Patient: sex F, age 57
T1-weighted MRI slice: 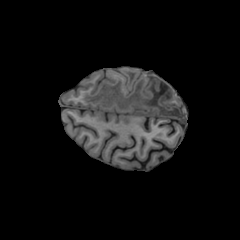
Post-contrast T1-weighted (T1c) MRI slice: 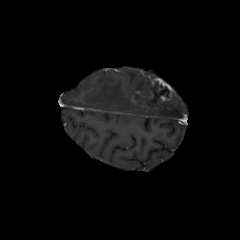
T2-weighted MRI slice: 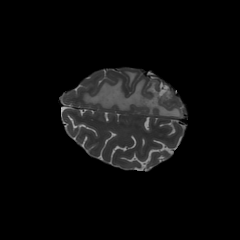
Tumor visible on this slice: yes
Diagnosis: Glioblastoma, IDH-wildtype
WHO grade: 4